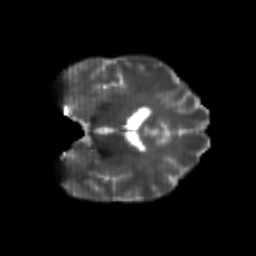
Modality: T2w
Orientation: coronal
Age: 24
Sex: male
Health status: healthy
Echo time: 0.074 s